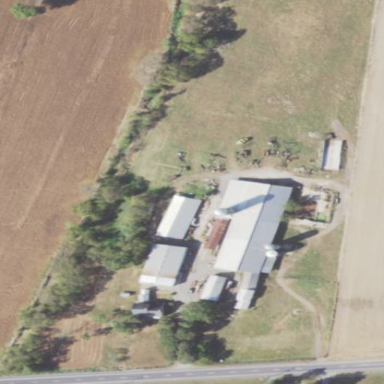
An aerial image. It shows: Farmyard area.